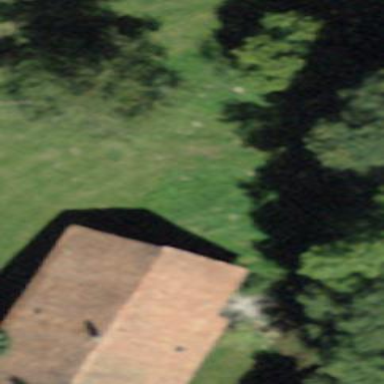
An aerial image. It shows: Farm building.